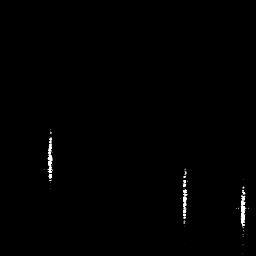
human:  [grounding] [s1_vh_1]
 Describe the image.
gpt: In the satellite image, there is  <ref>1 medium ship </ref> <box>[[16, 52, 21, 72, 0]]</box> located at left,  <ref>2 medium ship </ref> <box>[[68, 66, 75, 88, 0], [92, 71, 97, 89, 0]]</box> located at bottom right.